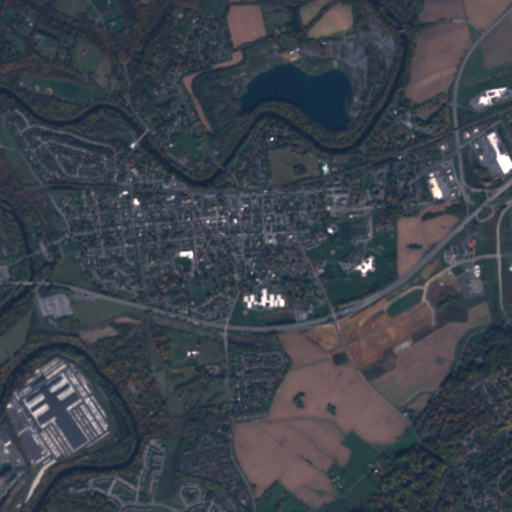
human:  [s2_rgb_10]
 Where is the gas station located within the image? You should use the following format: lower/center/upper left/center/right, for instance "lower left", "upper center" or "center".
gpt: The gas station is located in the upper right of the image.
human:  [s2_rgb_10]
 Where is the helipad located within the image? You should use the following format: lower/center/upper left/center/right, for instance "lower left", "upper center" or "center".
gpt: The helipad is located in the center right of the image.
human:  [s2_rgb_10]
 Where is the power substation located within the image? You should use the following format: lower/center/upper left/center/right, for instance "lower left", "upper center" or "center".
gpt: The power substation is located in the center left of the image.
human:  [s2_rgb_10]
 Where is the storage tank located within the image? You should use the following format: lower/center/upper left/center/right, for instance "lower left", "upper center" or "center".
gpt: The storage tank is located in the upper right of the image.
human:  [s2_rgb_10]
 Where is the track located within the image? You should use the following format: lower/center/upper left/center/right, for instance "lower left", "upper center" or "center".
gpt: The track is located in the center of the image.
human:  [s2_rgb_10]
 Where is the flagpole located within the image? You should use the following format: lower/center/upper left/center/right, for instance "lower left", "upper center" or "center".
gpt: The flagpole is located in the upper right of the image.
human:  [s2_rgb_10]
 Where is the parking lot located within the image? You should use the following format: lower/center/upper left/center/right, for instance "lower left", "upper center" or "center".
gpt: There is no parking lot in the image.